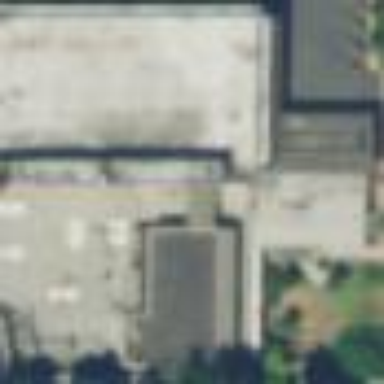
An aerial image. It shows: Building.